Question: I feel like I've tried everything I've been able to find here, google, matplotlib documentation, and a couple of other forums. I can't get xticks to show on the upper subplot/graph, and the lower. I read in a forum related to matplotlib that others had the same problem as I, with earlier versions of matplotlib, but the thread died a couple of years ago, and the fixes that was suggested to work, didn't in my case.
The data is pulled from CSV files, and converted to floats, and datetime values
'''
import matplotlib.pyplot as plt
import matplotlib.dates as mdates
import datetime as dt
import numpy as np
y = [26.0, 24.6, 23.9, 23.7, 23.6, 21.8, 22.0, 23.6]
x = [datetime.datetime(2020, 9, 2, 14, 13), datetime.datetime(2020, 9, 2, 14, 23), datetime.datetime(2020, 9, 2, 14, 33), datetime.datetime(2020, 9, 2, 14, 43), datetime.datetime(2020, 9, 2, 14, 53), datetime.datetime(2020, 9, 3, 0, 3), datetime.datetime(2020, 9, 4, 0, 3), datetime.datetime(2020, 9, 4, 0, 13)]
out = {datetime.date(2020, 9, 2): [26.0, 24.6, 23.9, 23.7, 23.6], datetime.date(2020, 9, 3): [21.8], datetime.date(2020, 9, 4): [21.6, 21.6]}
'''I found a thread a couple of days ago, where these 2 lines were the fix. honestly don't remember what the problem was, except it was related to datetime and plt'''
plt.gca().xaxis.set_major_formatter(mdates.DateFormatter('%d-%m-%Y %H:%M'))
plt.gca().xaxis.set_major_locator(mdates.DayLocator())
ax1 = plt.subplot(2, 1, 1)
plt.plot(x, y)
plt.xlabel('time')
plt.ylabel('temp')
plt.title('logs')
plt.grid()
ax1.xaxis.set_major_formatter(mdates.DateFormatter('%d-%m-%Y %H:%M'))
'''and also found how to subplot a boxplot from dict, from another thread'''
ax2 = plt.subplot(2, 1, 2)
labels, data = [*zip(*out.items())] # 'transpose' items to parallel key, value lists
plt.boxplot(data)
plt.xticks(range(1, len(labels) + 1), labels)
plt.xlabel('date')
plt.ylabel('temp')
'''for rotating the xticklabels, and as far as I've been able to read, the most likely culprit'''
plt.gcf().autofmt_xdate()
plt.draw() # non-blocking call
plt.show() # keep last in script to keep windows open after execution
'''

It might just be 'plt.gcf().autofmt_xdate()' and if it is, is there a way to show xticklabels for both subplots, and still have them rotated?
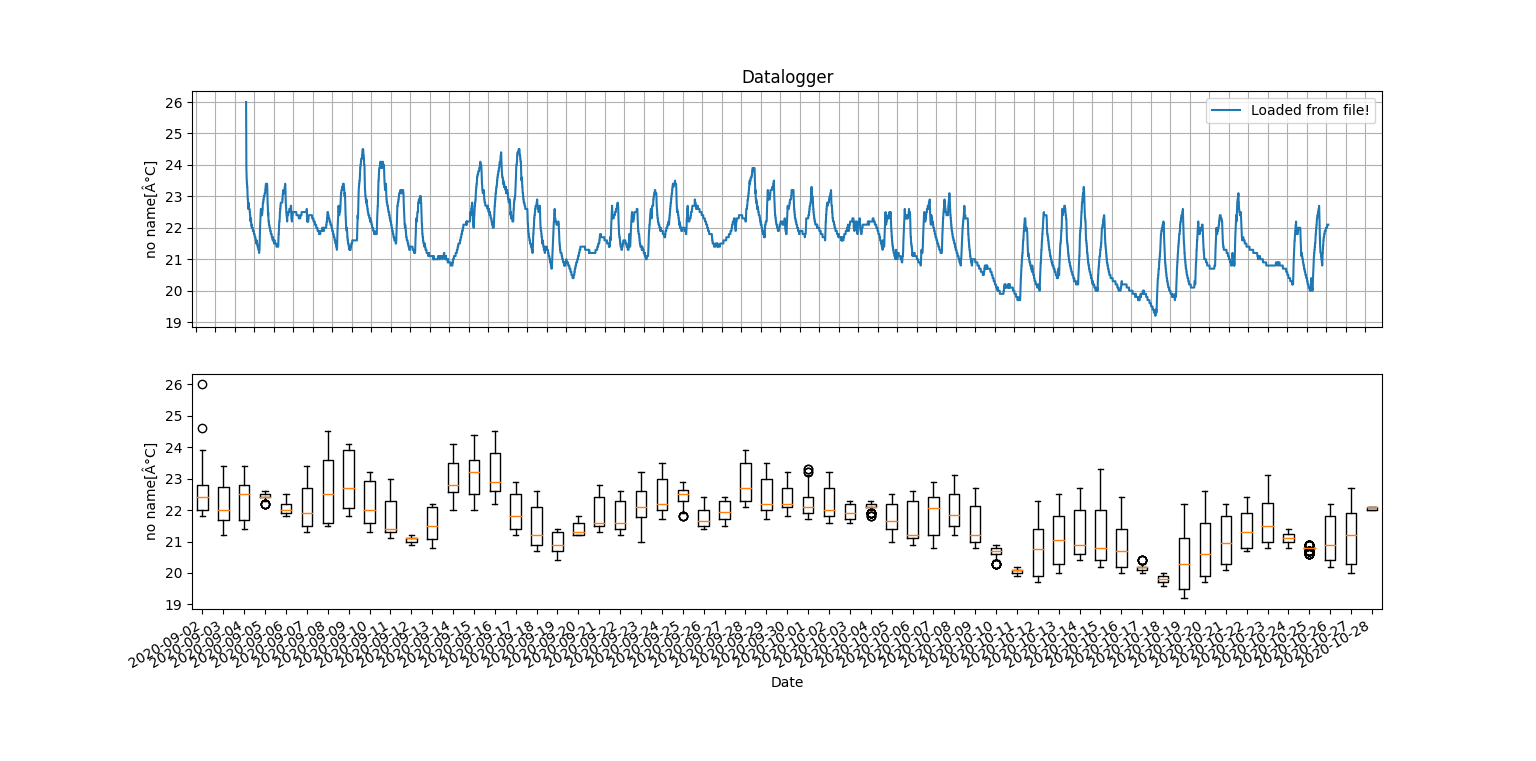
Answer: As already pointed out by JohanC, you should use the <URL>.
You can create the two subplots you need and then customize the axis based on your needs:
'''
import matplotlib.pyplot as plt
import datetime as datetime
import matplotlib.dates as md
y = [26.0, 24.6, 23.9, 23.7, 23.6, 21.8, 22.0, 23.6]
x = [datetime.datetime(2020, 9, 2, 14, 13), datetime.datetime(2020, 9, 2, 14, 23), datetime.datetime(2020, 9, 2, 14, 33), datetime.datetime(2020, 9, 2, 14, 43), datetime.datetime(2020, 9, 2, 14, 53), datetime.datetime(2020, 9, 3, 0, 3), datetime.datetime(2020, 9, 4, 0, 3), datetime.datetime(2020, 9, 4, 0, 13)]
out = {datetime.date(2020, 9, 2): [26.0, 24.6, 23.9, 23.7, 23.6], datetime.date(2020, 9, 3): [21.8], datetime.date(2020, 9, 4): [21.6, 21.6]}
fig, ax = plt.subplots(2, 1)
ax[0].plot(x, y)
ax[0].set_xlabel('time')
ax[0].set_ylabel('temp')
ax[0].set_title('logs')
ax[0].grid()
labels, data = [*zip(*out.items())]
ax[1].boxplot(data)
ax[1].set_xticklabels([label.strftime('%Y-%m-%d') for label in labels])
ax[1].set_xlabel('date')
ax[1].set_ylabel('temp')
ax[0].xaxis.tick_top()
ax[0].xaxis.set_major_formatter(md.DateFormatter('%Y-%m-%d'))
ax[0].xaxis.set_major_locator(md.DayLocator())
plt.setp(ax[0].xaxis.get_majorticklabels(), rotation = 45)
ax[0].set_xlim(labels[0], labels[-1])
plt.setp(ax[1].xaxis.get_majorticklabels(), rotation = 45)
plt.show()
'''
<URL>
Side note: lower and upper labels are not perfectly aligned because you are trying to compare two different types of axis: to top upper one is continuous (between one tick and the next there are many other possible values for hours, minutes, seconds)
while the lower one is categorical (you are plotting values for days only and between one thick and the next there are no others).